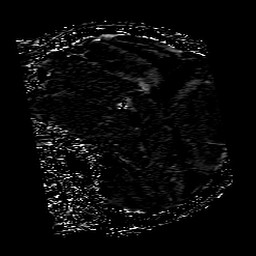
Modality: SWI
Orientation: sagittal
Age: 67
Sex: male
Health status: ill
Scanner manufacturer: philips
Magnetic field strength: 3 T
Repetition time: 0.031 s